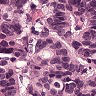
Metastatic tissue present: yes